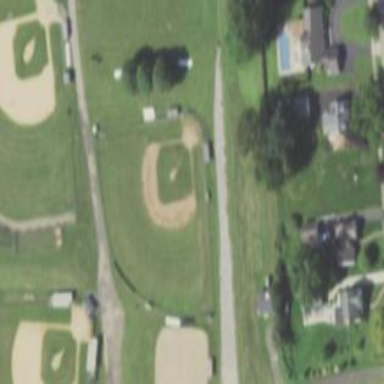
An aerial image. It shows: Baseball pitch for leisure land.